Question: I have three agents in delay block and i want to get remaining time of the agent which have maximum remaining time left at particular state/interval, i want to use getremainingtime() method but i dont know how to use it if delay block contains more than one agent. Further details and names can be seen in attached picture. .
i am expecting remaingtime of single agent from delay block whereas delay block contains multiple agent.
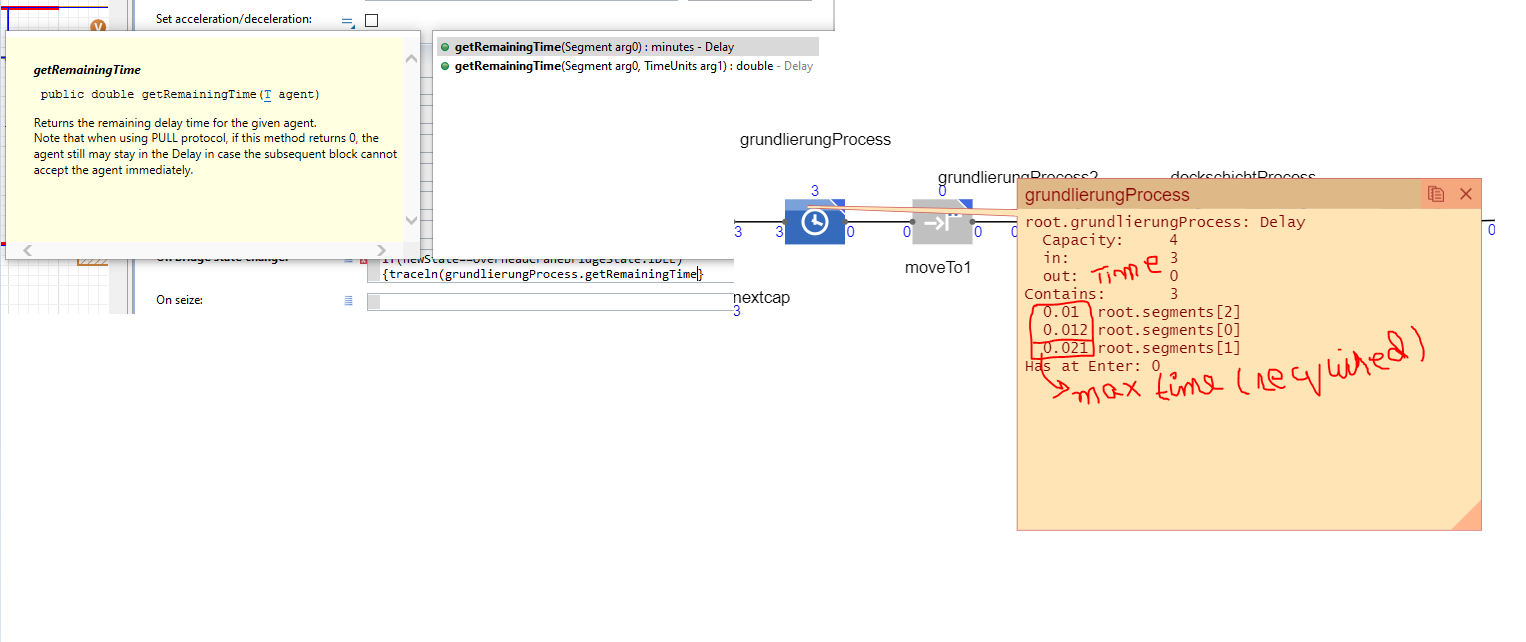
Answer: You can get the agent with the max remaining time in the delay by using the following code snippet
'''
double maxRemainingTime = 0;
Agent maxRemainingAgent = null;
for(int i = 0; i < delay.size(); i ++){
if (delay.getRemainingTime(delay.get(i)) > maxRemainingTime) {
maxRemainingAgent = delay.get(i);
maxRemainingTime = delay.getRemainingTime(maxRemainingAgent);
}
}
'''
Or if you know a thing or two about streams and you only want the max time value and not the agent, you can get everything in a single line of code
'double x = findAll(delay, e -> true).stream().mapToDouble(e -> delay.getRemainingTime(e)).max().orElse(0);'